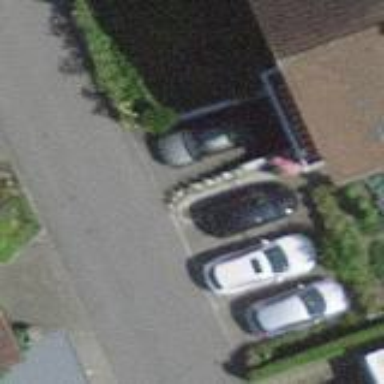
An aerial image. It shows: Parking available on the street side.